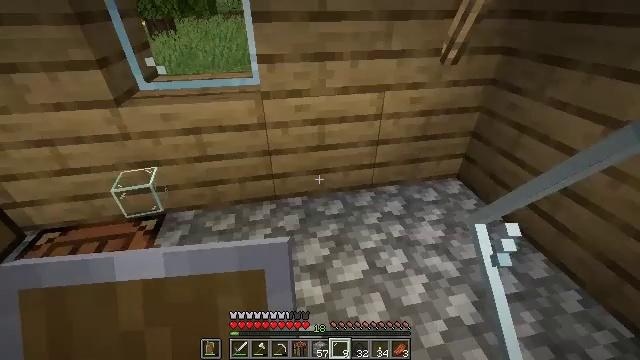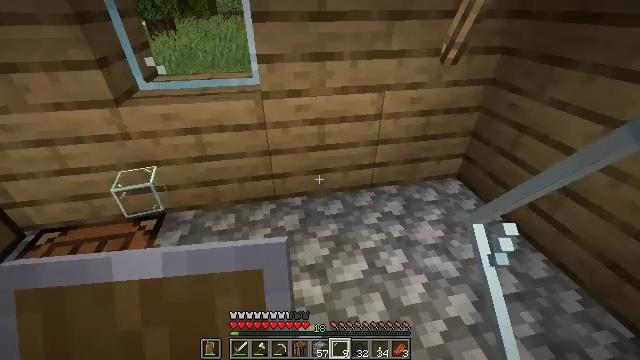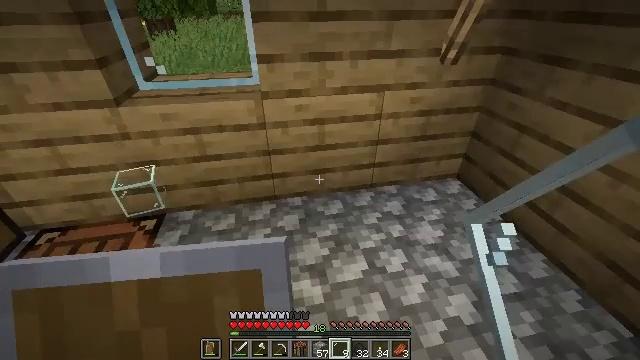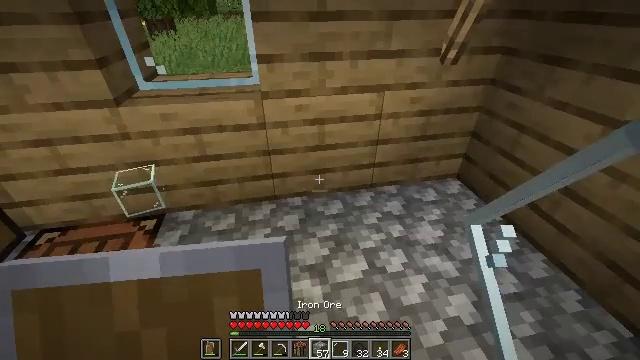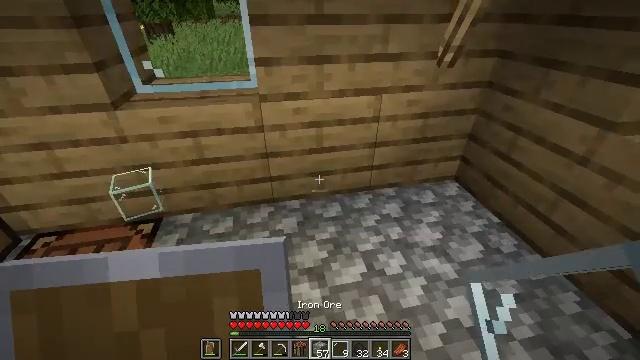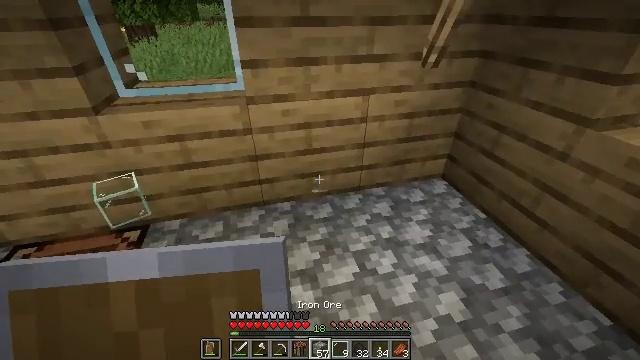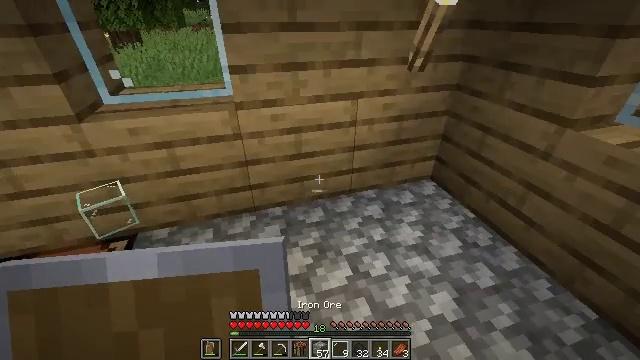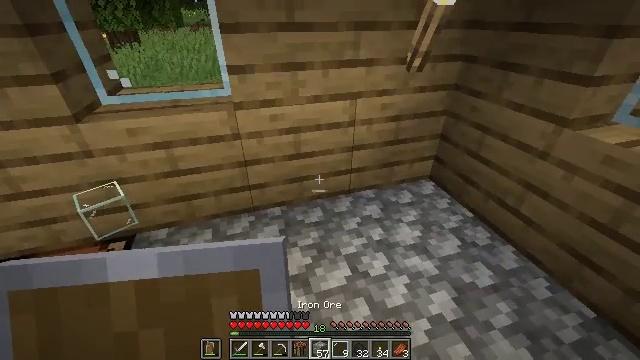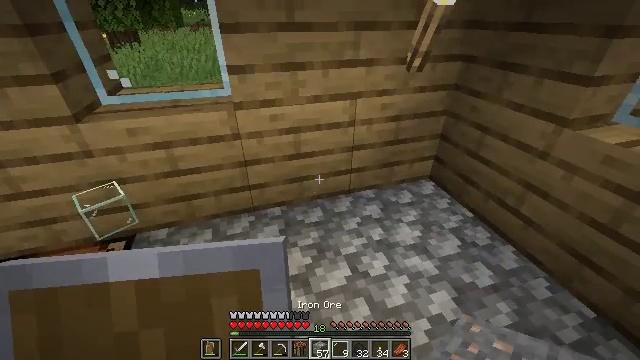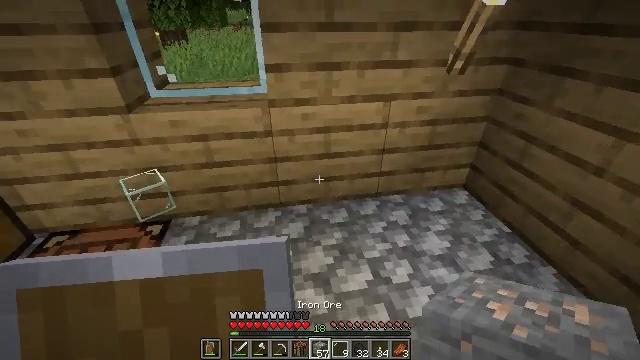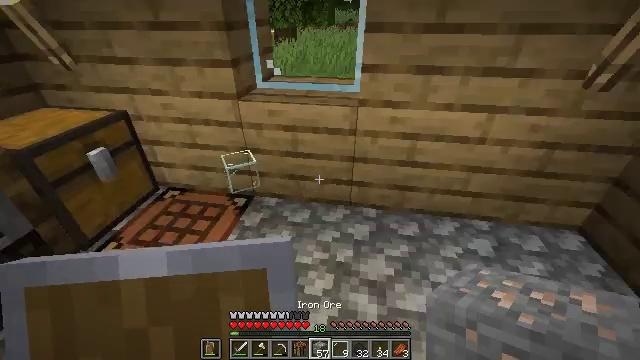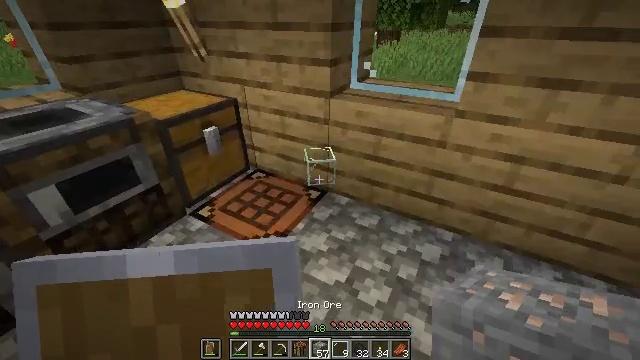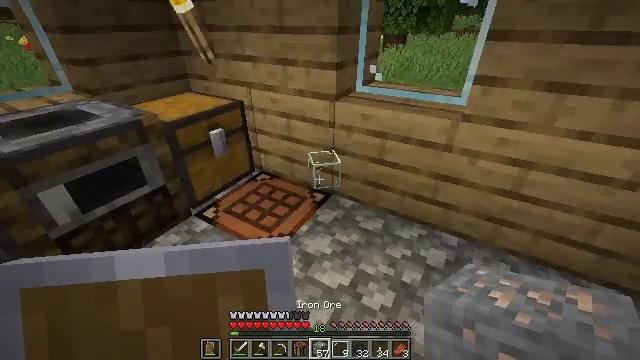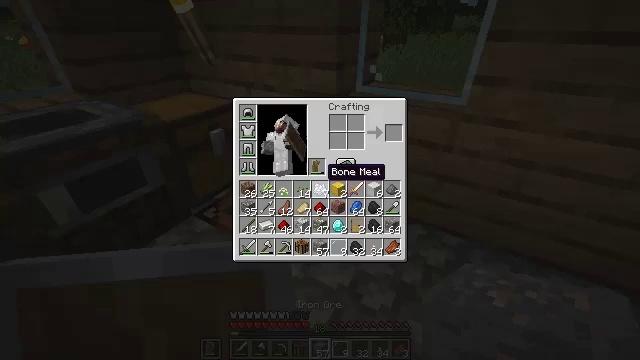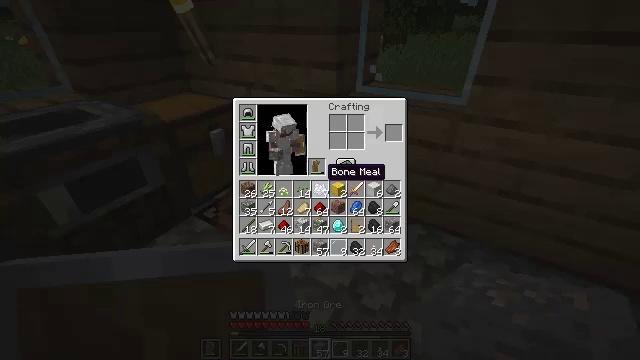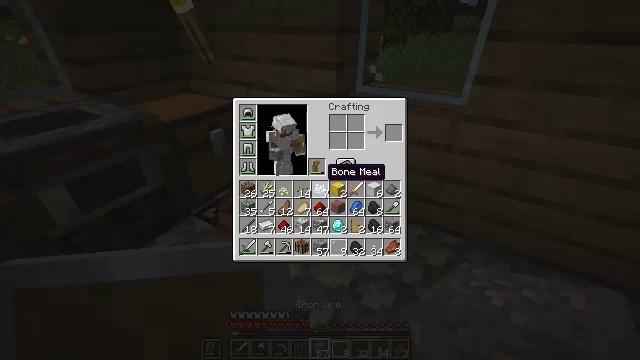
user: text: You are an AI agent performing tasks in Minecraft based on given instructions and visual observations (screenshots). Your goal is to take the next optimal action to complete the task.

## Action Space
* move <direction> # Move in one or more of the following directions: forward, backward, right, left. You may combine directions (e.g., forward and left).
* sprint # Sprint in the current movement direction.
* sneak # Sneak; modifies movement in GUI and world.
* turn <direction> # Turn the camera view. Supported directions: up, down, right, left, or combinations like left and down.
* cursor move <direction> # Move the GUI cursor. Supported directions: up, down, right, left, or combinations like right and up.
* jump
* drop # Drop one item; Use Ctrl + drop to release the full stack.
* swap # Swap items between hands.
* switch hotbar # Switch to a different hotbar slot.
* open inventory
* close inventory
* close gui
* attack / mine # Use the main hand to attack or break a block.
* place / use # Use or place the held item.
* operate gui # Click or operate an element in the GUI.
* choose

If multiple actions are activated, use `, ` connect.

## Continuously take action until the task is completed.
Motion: motion action
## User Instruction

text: Drop an azure bluet.
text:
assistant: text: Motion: no_op
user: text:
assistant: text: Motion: no_op
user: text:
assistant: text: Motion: no_op
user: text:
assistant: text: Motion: no_op
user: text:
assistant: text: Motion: turn right
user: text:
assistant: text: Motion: turn right
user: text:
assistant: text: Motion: no_op
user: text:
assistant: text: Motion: no_op
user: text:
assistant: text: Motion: turn left
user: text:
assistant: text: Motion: turn left
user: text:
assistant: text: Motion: turn left
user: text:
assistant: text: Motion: turn left
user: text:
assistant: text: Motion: open inventory
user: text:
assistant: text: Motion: open inventory
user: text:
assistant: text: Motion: open inventory
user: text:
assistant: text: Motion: cursor move right
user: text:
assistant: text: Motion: cursor move right and down
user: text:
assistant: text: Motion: cursor move right
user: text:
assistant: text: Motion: cursor move right
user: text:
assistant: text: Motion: no_op
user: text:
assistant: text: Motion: no_op
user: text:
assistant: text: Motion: no_op
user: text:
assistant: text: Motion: no_op
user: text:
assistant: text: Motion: no_op
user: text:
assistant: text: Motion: no_op
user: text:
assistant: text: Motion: no_op
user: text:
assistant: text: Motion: no_op
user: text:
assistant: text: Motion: no_op
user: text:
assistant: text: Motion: no_op
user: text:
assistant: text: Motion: no_op